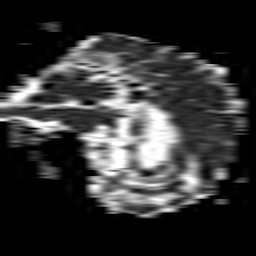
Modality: ADC
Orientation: sagittal
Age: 60
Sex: female
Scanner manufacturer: philips
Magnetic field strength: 1.5 T
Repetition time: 3.395 s
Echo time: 0.06922 s